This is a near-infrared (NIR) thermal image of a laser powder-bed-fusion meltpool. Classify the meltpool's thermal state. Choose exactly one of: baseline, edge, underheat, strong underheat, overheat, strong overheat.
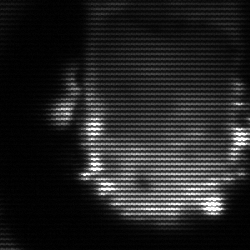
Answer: baseline